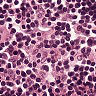
Metastatic tissue present: no